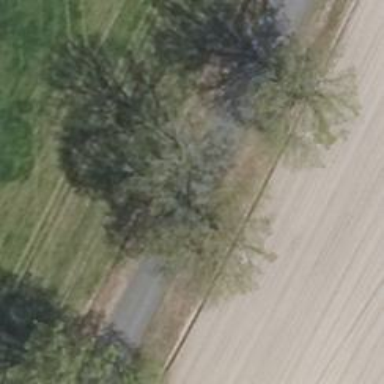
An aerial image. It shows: Deciduous broadleaved tree.